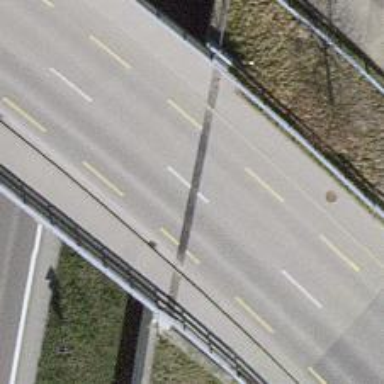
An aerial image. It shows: Residential road with bridge that has dedicated cycle lane.